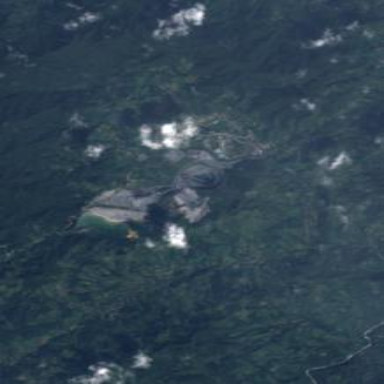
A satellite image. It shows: Quarry area designated for mining activities.